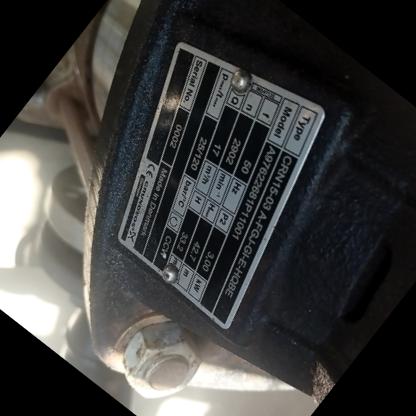
Klasa: tabliczka-znamionowa